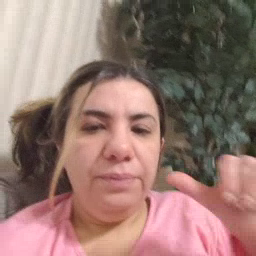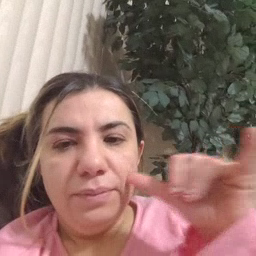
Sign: yesterday